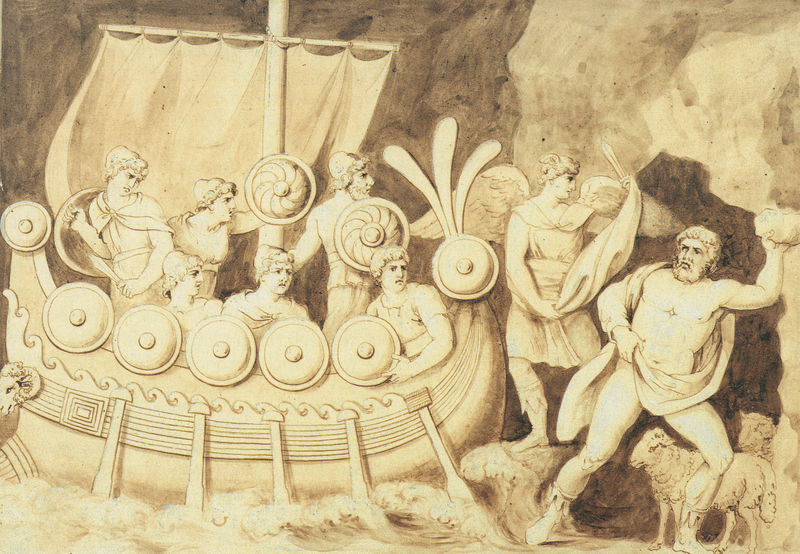
Titel: Odysseus flieht mit seinen Gefährten im Schiff vor Polyphem
Künstler: Johann Heinrich Wilhelm Tischbein
Standort: Oldenburg
Institution: Landesmuseum
Schlagwörter: akt, felsen, flügel, gemälde, gott, gruppe, himmel, kampf, kämpfer, mann, meer, nackt, schatten, wasser, wolken, aquarell, frauen, menschen, see, ufer, braun, frau, grau, männer, schmuck, zeichnung, schleier, tuch, ornament, bart, mütze, mützen, wand, arm, mensch, stein, schauen, wind, insel, haare, tücher, klassizismus, höhle, locken, boot, paddel, ruder, engel, kopfbedeckung, gischt, küste, schiff, segel, segelboot, welle, wellen, schuhe, studie, mast, segelschiff, fels, grafik, graphik, monochrom, grisaille, schaum, krieg, landung, schlacht, seemann, sturm, unwetter, men, people, soldaten, soldiers, sword, white, grey, ruderer, rudern, ornamente, tapestry, brown, laviert, schild, tusche, schaf, antike, schilder, schwert, waffen, waffe, helm, mythologie, göttin, seefahrt, römer, harnisch, sklave, griechen, götter, angel, cloud, clouds, greek, man, mythology, rock, roman, stone, sage, krieger, boat, sea, ship, water, waves, griechenland, medusa, helmet, ankunft, drawing, odysseus, sechs, schafe, tunika, hirte, animals, sketch, herkules, laufender hund, sklaven, fresco, wings, acht, sail, sailors, storm, wave, schutz, römisch, athen, athena, herakles, federzeichnung, rufen, toga, gouache, rome, schilde, troja, bott, seeleute, widder, arche noah, god, shield, steinbock, galeere, cave, ram, sheep, paddles, goldenes vlies, schif, zeus, vlies, kriegsschiff, flies, fama, galere, werfen, tan, odyssee, polyphem, wing, anger, theseus, widderkopf, sepia, argonauten, jason, steinwerfer, mmütze, absetzen, sailboat, gallere, argo, dakermützen, das goldene vlies, irrfahrt, naackt, odysee, odysues, steinwurf, ulysses, roga, sheild, warriors, rowing, landing, oar, ivory, oars, hermes, 1870, shields, appolo, argon, steinbock#, neptune, odyseus, goldene flies, oarsmen, trieme, aroganaut, warrios, silors, medea, shileds